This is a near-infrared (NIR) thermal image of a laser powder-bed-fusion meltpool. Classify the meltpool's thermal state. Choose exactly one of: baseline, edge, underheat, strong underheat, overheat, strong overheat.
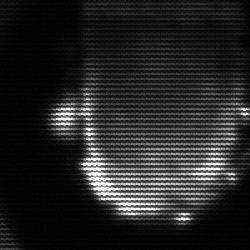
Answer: baseline